Interaction volume radius: 5 \u00c5
Interaction volume height: 15 \u00c5
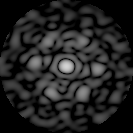
Disorder parameter: 0.7141